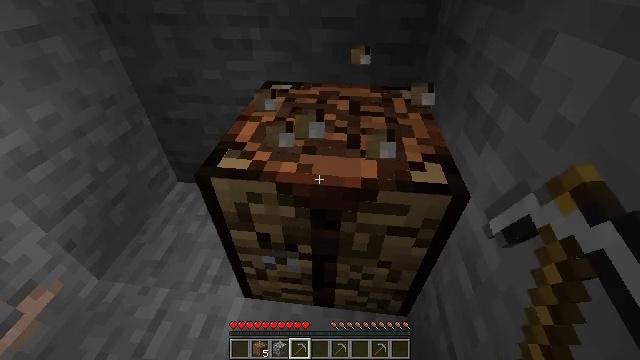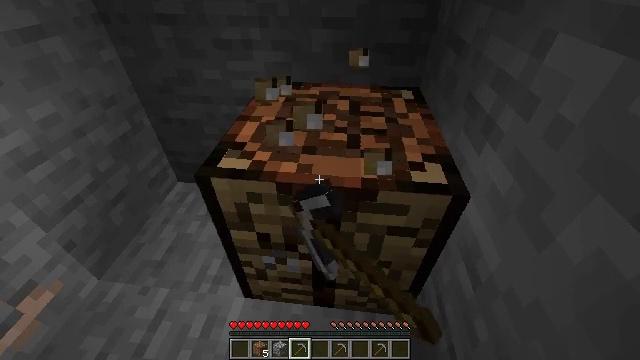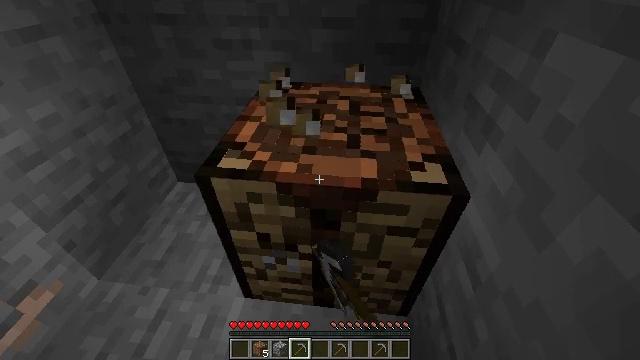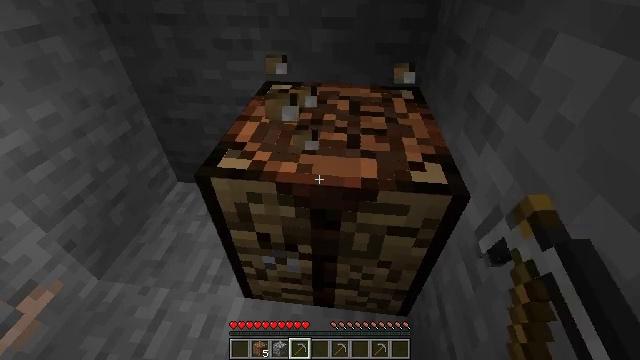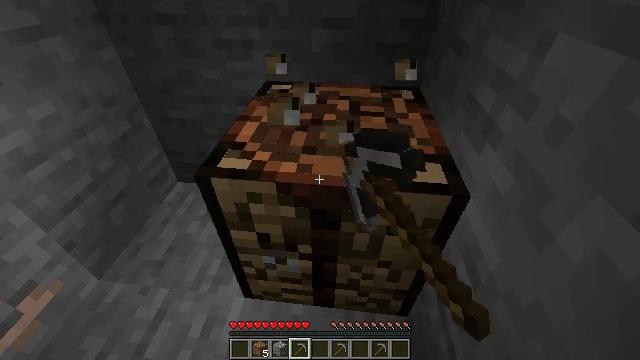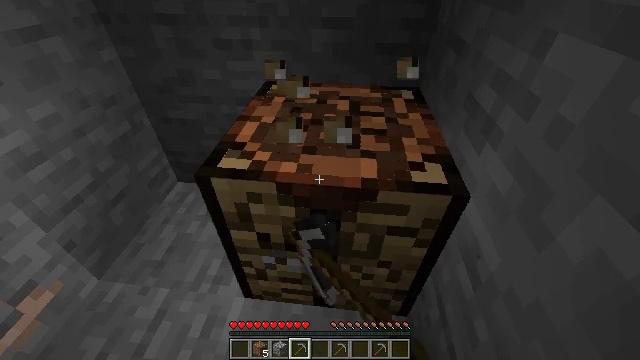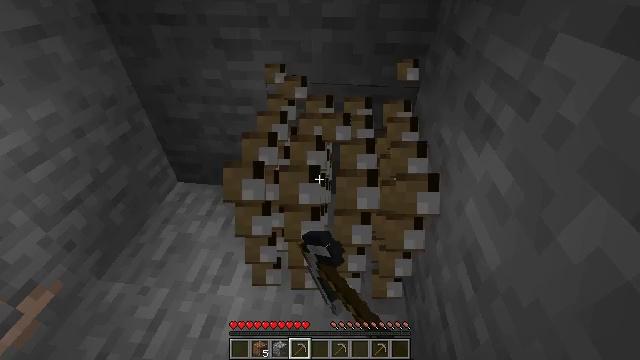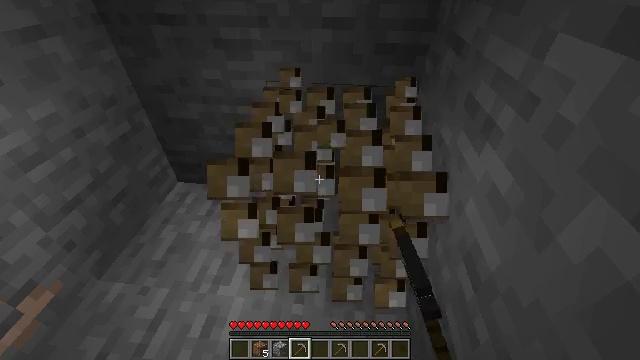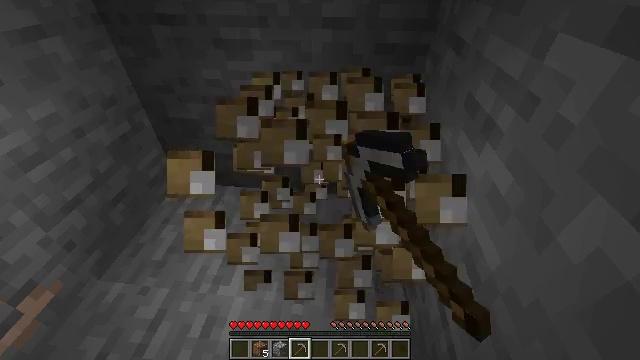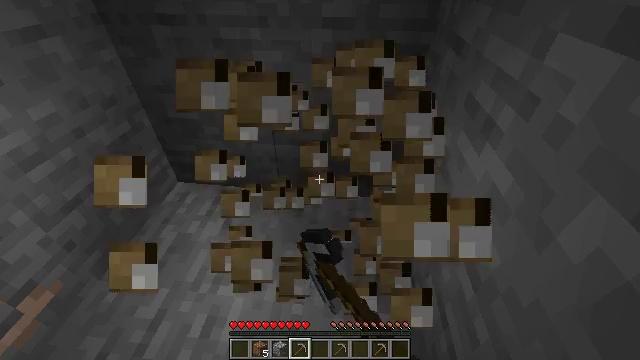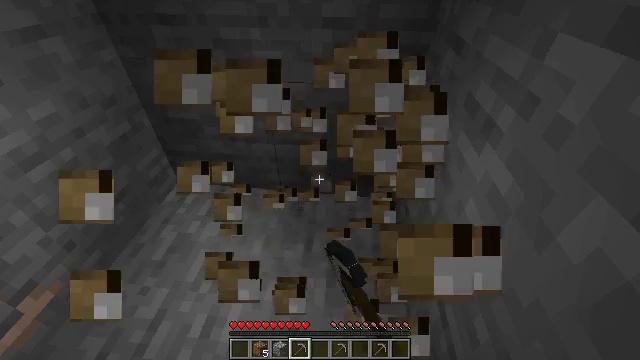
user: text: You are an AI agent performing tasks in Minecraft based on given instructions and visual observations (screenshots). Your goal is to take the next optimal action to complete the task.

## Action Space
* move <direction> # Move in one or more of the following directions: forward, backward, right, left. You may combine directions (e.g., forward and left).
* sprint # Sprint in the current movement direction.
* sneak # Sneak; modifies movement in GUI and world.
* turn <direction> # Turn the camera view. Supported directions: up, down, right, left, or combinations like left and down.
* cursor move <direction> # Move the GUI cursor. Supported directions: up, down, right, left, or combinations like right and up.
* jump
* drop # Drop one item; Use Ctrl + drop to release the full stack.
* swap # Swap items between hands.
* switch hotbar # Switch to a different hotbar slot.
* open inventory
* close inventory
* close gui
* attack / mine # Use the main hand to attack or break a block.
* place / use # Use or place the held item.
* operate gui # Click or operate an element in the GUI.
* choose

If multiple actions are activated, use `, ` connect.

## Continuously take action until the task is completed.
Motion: motion action
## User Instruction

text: Get the crafting table into the inventory.
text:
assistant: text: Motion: attack / mine
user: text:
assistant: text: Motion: attack / mine
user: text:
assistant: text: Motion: attack / mine
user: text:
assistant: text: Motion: attack / mine
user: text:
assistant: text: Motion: attack / mine
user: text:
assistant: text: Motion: attack / mine
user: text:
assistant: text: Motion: attack / mine
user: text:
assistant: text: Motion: attack / mine
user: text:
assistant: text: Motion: attack / mine
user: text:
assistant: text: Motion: attack / mine
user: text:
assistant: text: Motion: attack / mine